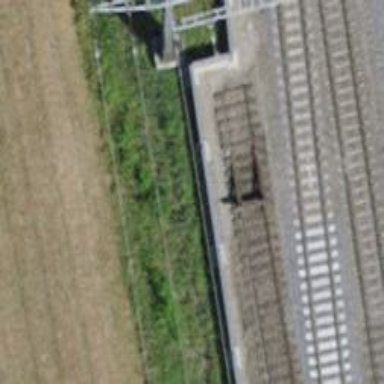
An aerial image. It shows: Railway buffer stop.